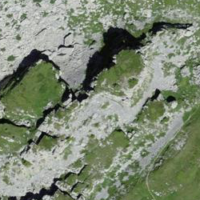
EUNIS habitat code: 31
Species observed at this site:
Saxifraga aizoides